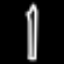
Label: pencil